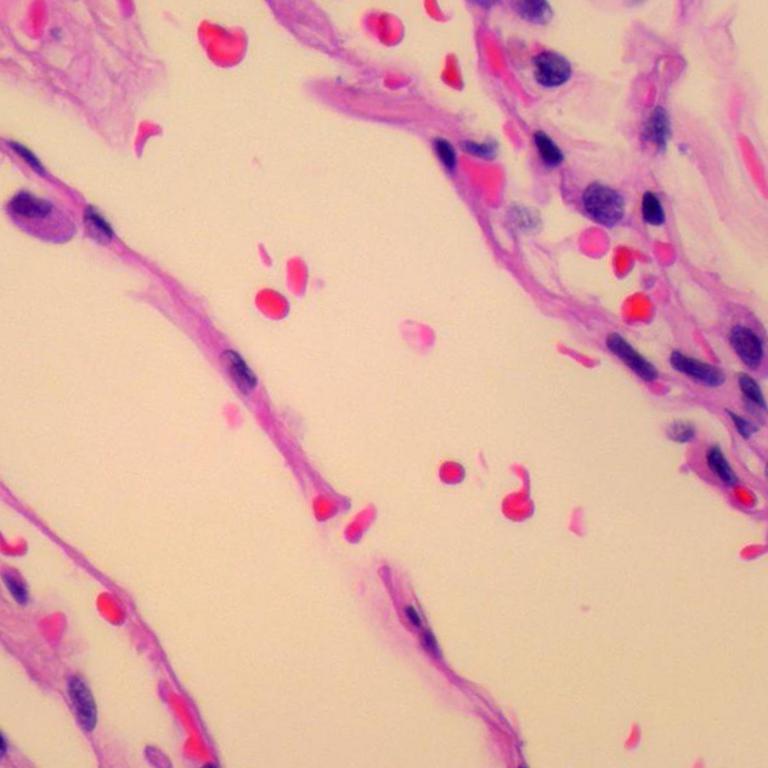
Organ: lung
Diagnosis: benign